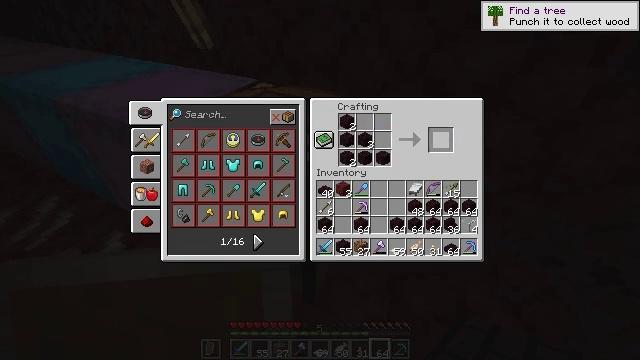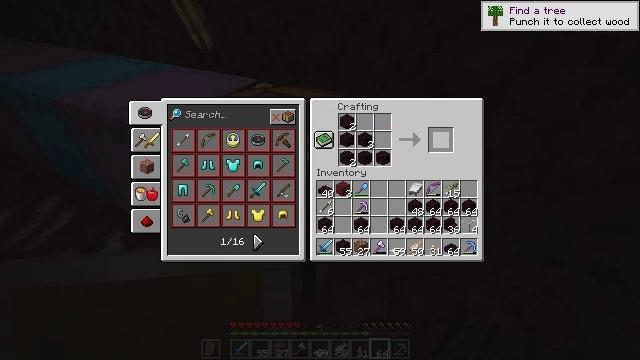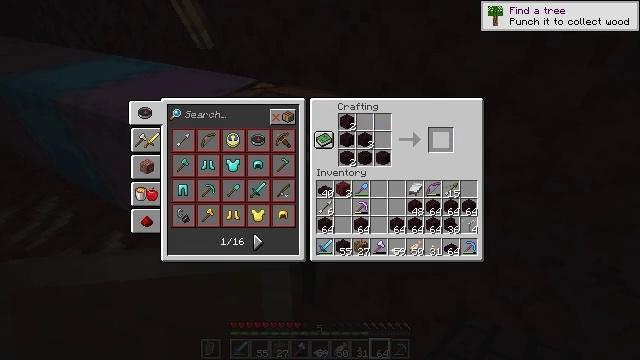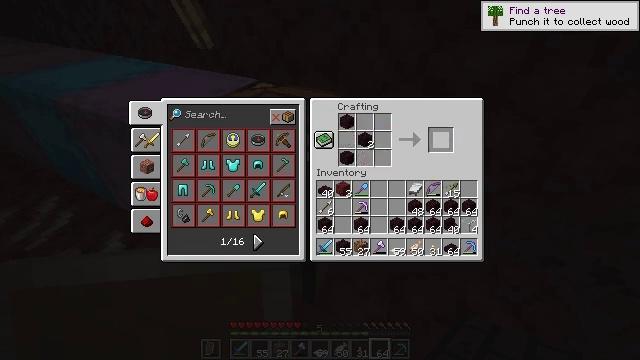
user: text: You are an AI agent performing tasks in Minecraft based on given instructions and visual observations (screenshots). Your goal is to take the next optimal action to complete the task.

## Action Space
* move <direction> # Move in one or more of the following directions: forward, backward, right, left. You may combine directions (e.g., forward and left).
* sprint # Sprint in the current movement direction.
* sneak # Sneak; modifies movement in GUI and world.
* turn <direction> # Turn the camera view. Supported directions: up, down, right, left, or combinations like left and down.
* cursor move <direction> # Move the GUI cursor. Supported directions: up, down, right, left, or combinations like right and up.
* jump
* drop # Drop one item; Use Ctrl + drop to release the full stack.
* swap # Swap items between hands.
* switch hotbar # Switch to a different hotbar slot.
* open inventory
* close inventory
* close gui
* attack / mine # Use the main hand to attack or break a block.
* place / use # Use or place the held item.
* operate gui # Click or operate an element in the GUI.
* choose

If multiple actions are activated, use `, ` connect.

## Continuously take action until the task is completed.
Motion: motion action
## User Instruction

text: Make nether brick stairs in a crafting table.
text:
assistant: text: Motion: sneak, choose
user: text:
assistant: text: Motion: sneak
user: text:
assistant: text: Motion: sneak
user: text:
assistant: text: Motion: sneak